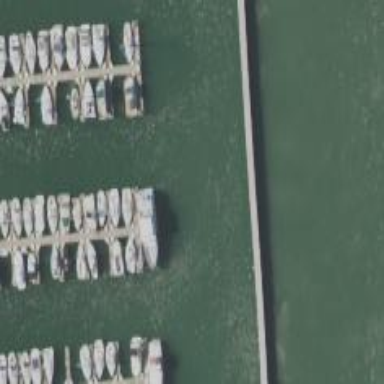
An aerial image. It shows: Man-made pier.